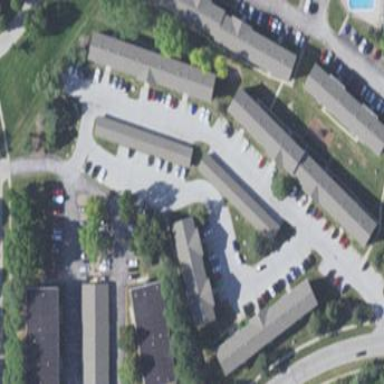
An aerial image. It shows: View of apartment building.